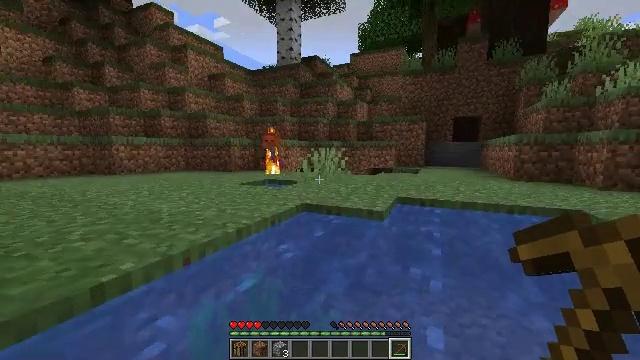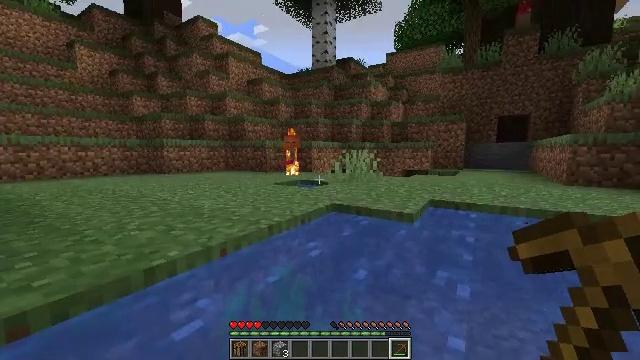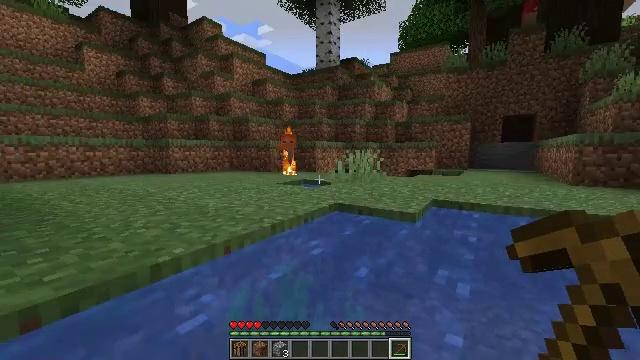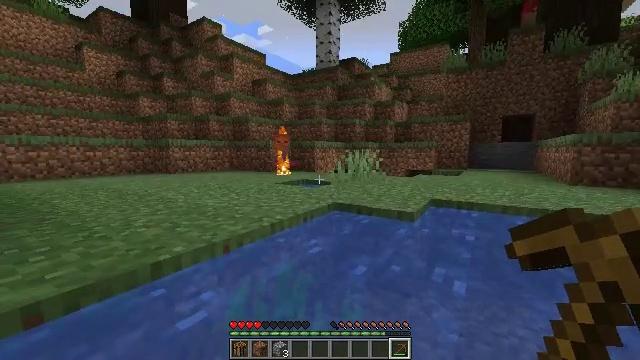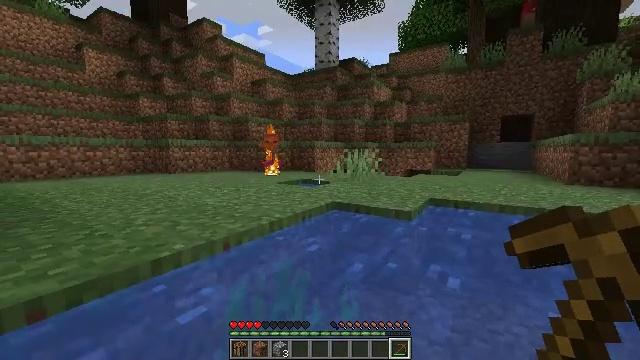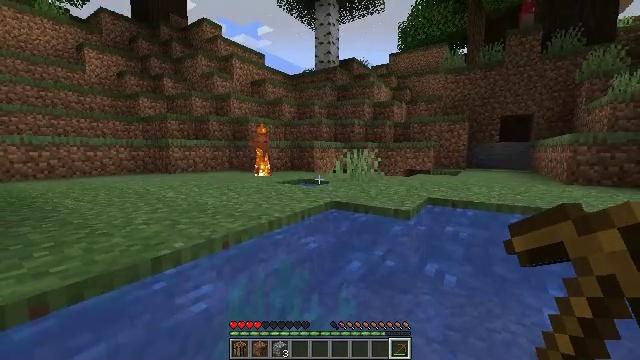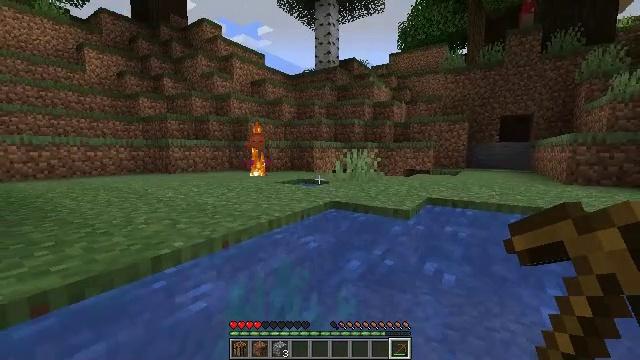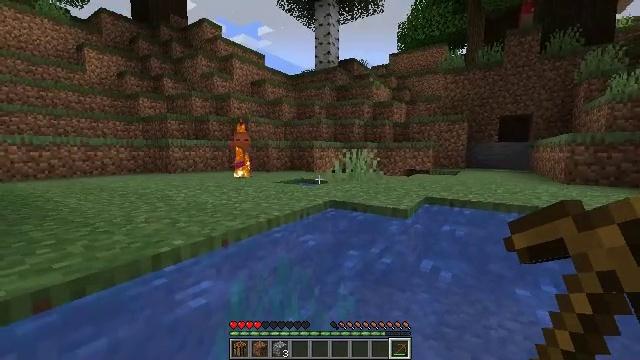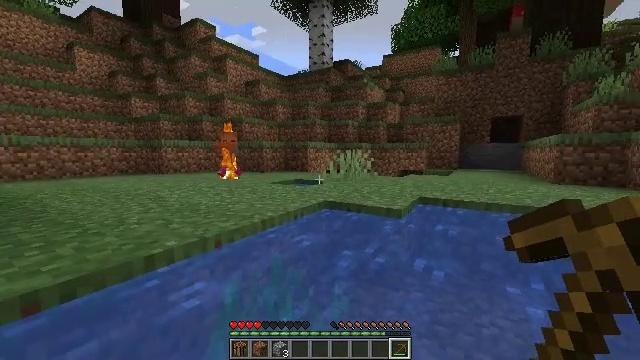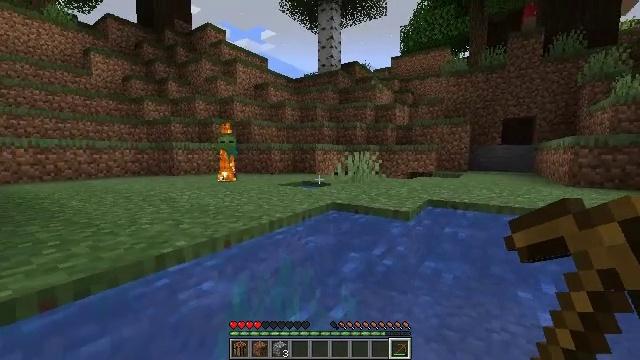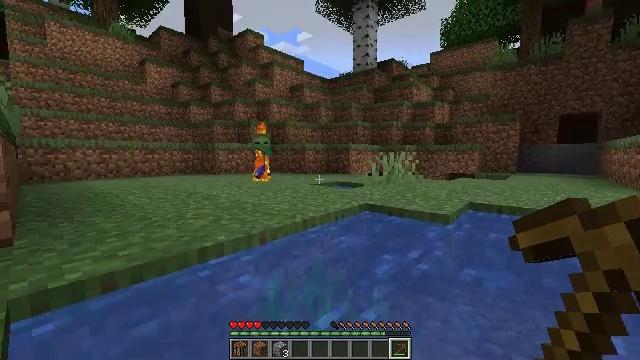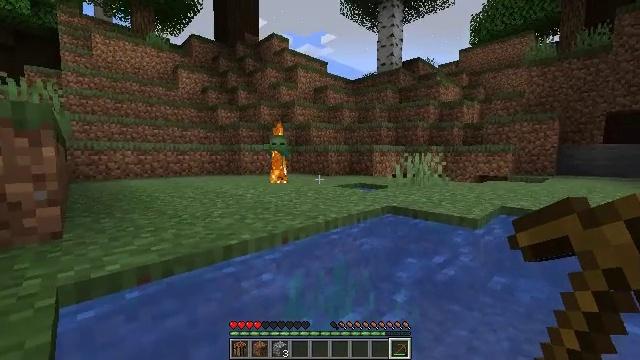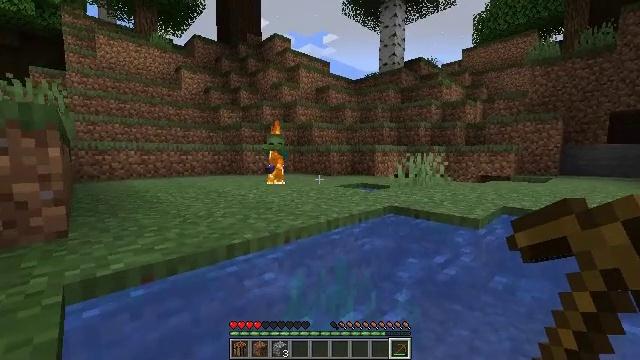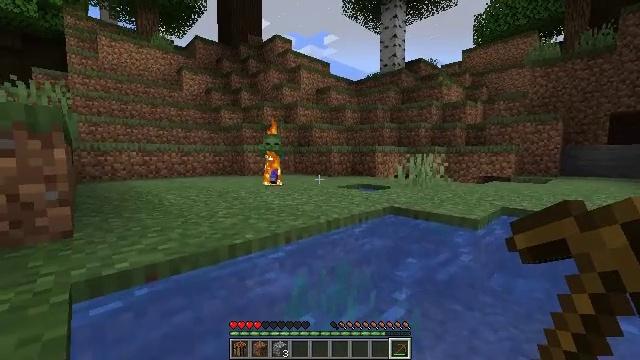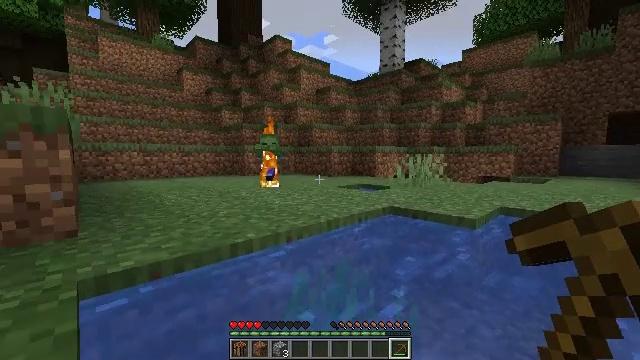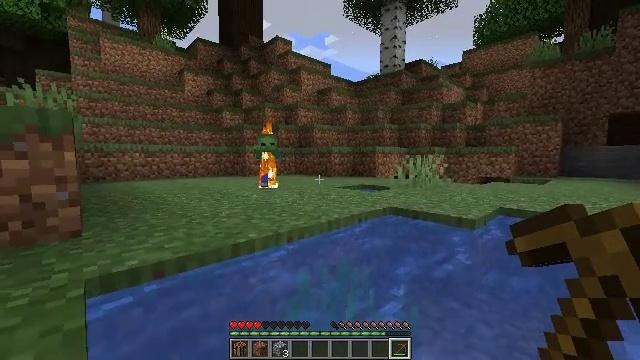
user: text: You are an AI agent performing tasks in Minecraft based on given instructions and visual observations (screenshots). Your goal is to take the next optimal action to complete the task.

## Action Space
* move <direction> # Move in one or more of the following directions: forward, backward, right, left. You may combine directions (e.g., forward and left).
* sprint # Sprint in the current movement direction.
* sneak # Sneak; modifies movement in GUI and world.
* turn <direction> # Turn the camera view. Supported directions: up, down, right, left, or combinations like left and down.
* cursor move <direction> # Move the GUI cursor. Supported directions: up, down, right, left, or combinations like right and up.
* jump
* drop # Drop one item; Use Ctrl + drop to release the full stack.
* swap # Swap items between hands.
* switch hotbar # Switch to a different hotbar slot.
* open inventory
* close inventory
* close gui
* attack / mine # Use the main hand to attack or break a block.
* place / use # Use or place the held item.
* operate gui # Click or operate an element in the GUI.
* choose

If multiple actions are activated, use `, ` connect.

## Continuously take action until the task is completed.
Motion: motion action
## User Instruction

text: Break the seagrass in the ocean.
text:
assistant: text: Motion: sprint, turn left
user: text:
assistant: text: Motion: sprint
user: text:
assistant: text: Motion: sprint
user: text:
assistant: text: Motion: sprint
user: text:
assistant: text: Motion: sprint
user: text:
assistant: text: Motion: sprint
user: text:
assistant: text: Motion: sprint
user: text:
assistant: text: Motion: sprint, turn right
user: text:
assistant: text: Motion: sprint, turn left
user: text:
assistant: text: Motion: sprint, turn left
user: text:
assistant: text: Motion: sprint, turn left
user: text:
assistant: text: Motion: move back, sprint
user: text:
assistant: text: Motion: move back, sprint
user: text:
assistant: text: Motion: move back, sprint
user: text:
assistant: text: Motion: move back, sprint
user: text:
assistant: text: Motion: move back, sprint
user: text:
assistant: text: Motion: move back, sprint
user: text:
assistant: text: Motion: move back, sprint
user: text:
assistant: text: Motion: move back, sprint
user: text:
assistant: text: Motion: move back, sprint, turn left
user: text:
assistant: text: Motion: move back, sprint, turn left
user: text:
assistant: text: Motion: move back, sprint
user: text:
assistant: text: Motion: sprint
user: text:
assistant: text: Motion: sprint
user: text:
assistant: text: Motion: sprint
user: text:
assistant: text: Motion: sprint, turn left
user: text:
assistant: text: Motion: sprint, turn left
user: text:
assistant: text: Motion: sprint, turn left
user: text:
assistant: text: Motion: sprint, turn left
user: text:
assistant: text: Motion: sprint, turn left